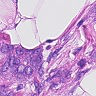
Metastatic tissue present: yes